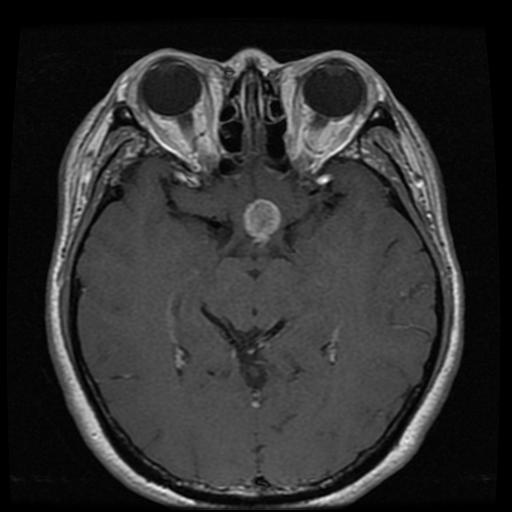
Label: pituitary